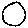
Label: circle